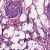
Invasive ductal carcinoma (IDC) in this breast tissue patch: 0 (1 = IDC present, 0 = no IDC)